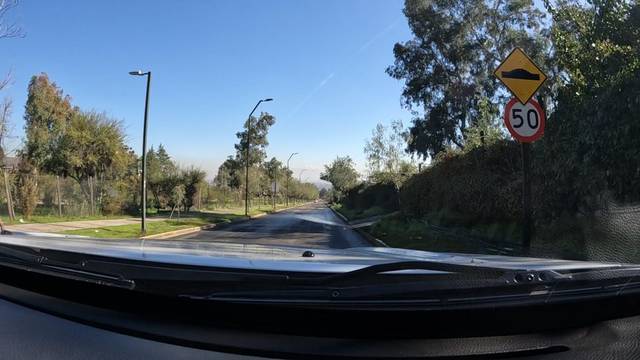
Region: Chile
Coordinates: -33.494, -70.535